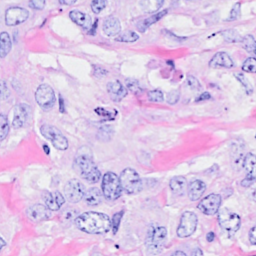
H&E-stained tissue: Breast